Question: Recently I am trying to connect git hub repository to android studio but it shows following the error:

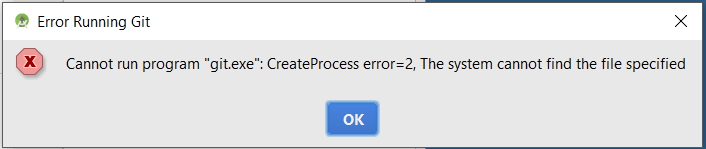
Answer: get a git path from your pc
> go to my computer >open c:drive > Users>YourUser>Appdata>Local>Github>PortableGit_\cmd\git.exe
then copy the file location and past it into your git executable path in android studio
as shown in the above image